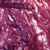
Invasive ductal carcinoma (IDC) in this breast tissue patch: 0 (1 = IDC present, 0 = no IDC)